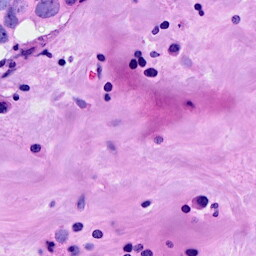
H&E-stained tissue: Breast